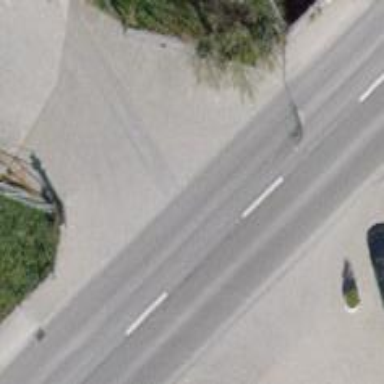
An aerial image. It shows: Asphalt sidewalk.